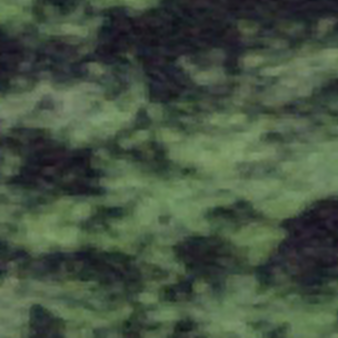
Label: other